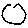
Label: circle